Question: How can I get data from two linked tables (one-to-many: one User and many Results) by value '' (boolean) using Ctriteria API?
'''
private List<?> winners;
try {
SessionFactory factory = HibernateUtil.getSessionFactory();
Session hSession = factory.openSession();
Transaction tx = null;
try {
tx = hSession.beginTransaction();
winners = hSession.createSQLQuery("select * from usertable u, resulttable r where u.id = r.id where r.ispassed = true").list();
tx.commit();
} catch (Exception e) {
if (tx != null)
tx.rollback();
} finally {
hSession.close();
}
} catch (Exception e) {
e.printStackTrace();
}
System.out.println(winners.size()); // an exception
'''
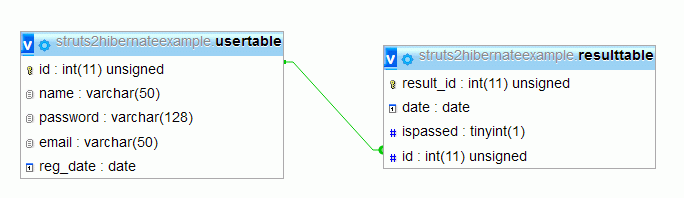
Answer: You can use HQL:
'''
from usertable u, resulttable r where u.id = r.id
where r.ispassed = 1
'''
This will return a list of [User,result] arrays.
Change you code like:
'''
private List<?> winners;
try {
SessionFactory factory = HibernateUtil.getSessionFactory();
Session hSession = factory.openSession();
Transaction tx = null;
try {
tx = hSession.beginTransaction();
winners = hSession.createSQLQuery("from usertable u, resulttable r where u.id = r.id and r.ispassed = true").list();
tx.commit();
} catch (Exception e) {
if (tx != null)
tx.rollback();
} finally {
hSession.close();
}
} catch (Exception e) {
e.printStackTrace();
}
System.out.println(winners.size());
'''
'''
CriteriaBuilder b = em.getCriteriaBuilder();
CriteriaQuery<Tuple> c = b.createTupleQuery();
Root<EntityX> entityXRoot= c.from(EntityX.class);
Root<EntityY> entityYRoot = c.from(EntityY.class);
List<Predicate> predicates = new ArrayList<>();
//Here you need to add the predicates you need
List<Predicate> andPredicates = new ArrayList<>();
andPredicates.add(b.equal(entityXRoot.get("id"), entityYRoot.get("id")));
andPredicates.add(b.and(predicates.toArray(new Predicate[0])));
c.multiselect(entityXRoot, entityYRoot);
c.where(andPredicates.toArray(new Predicate[0]));
TypedQuery<Tuple> q = em.createQuery(criteria);
List<Tuple> result = q.getResultList();
'''